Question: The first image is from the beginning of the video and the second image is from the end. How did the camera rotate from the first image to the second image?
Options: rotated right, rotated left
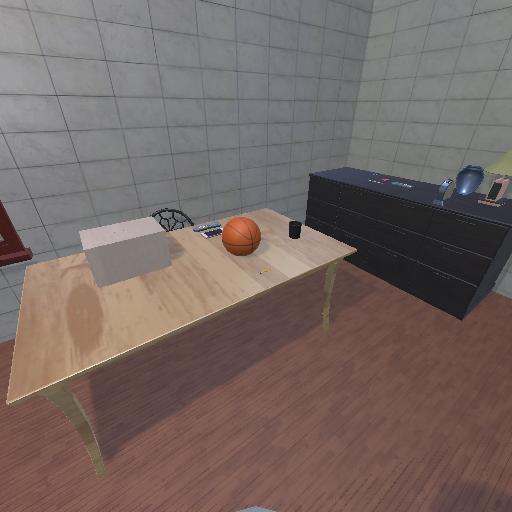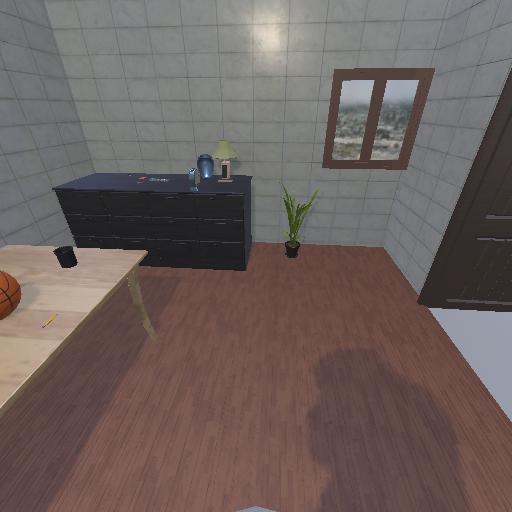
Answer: rotated right